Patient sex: M
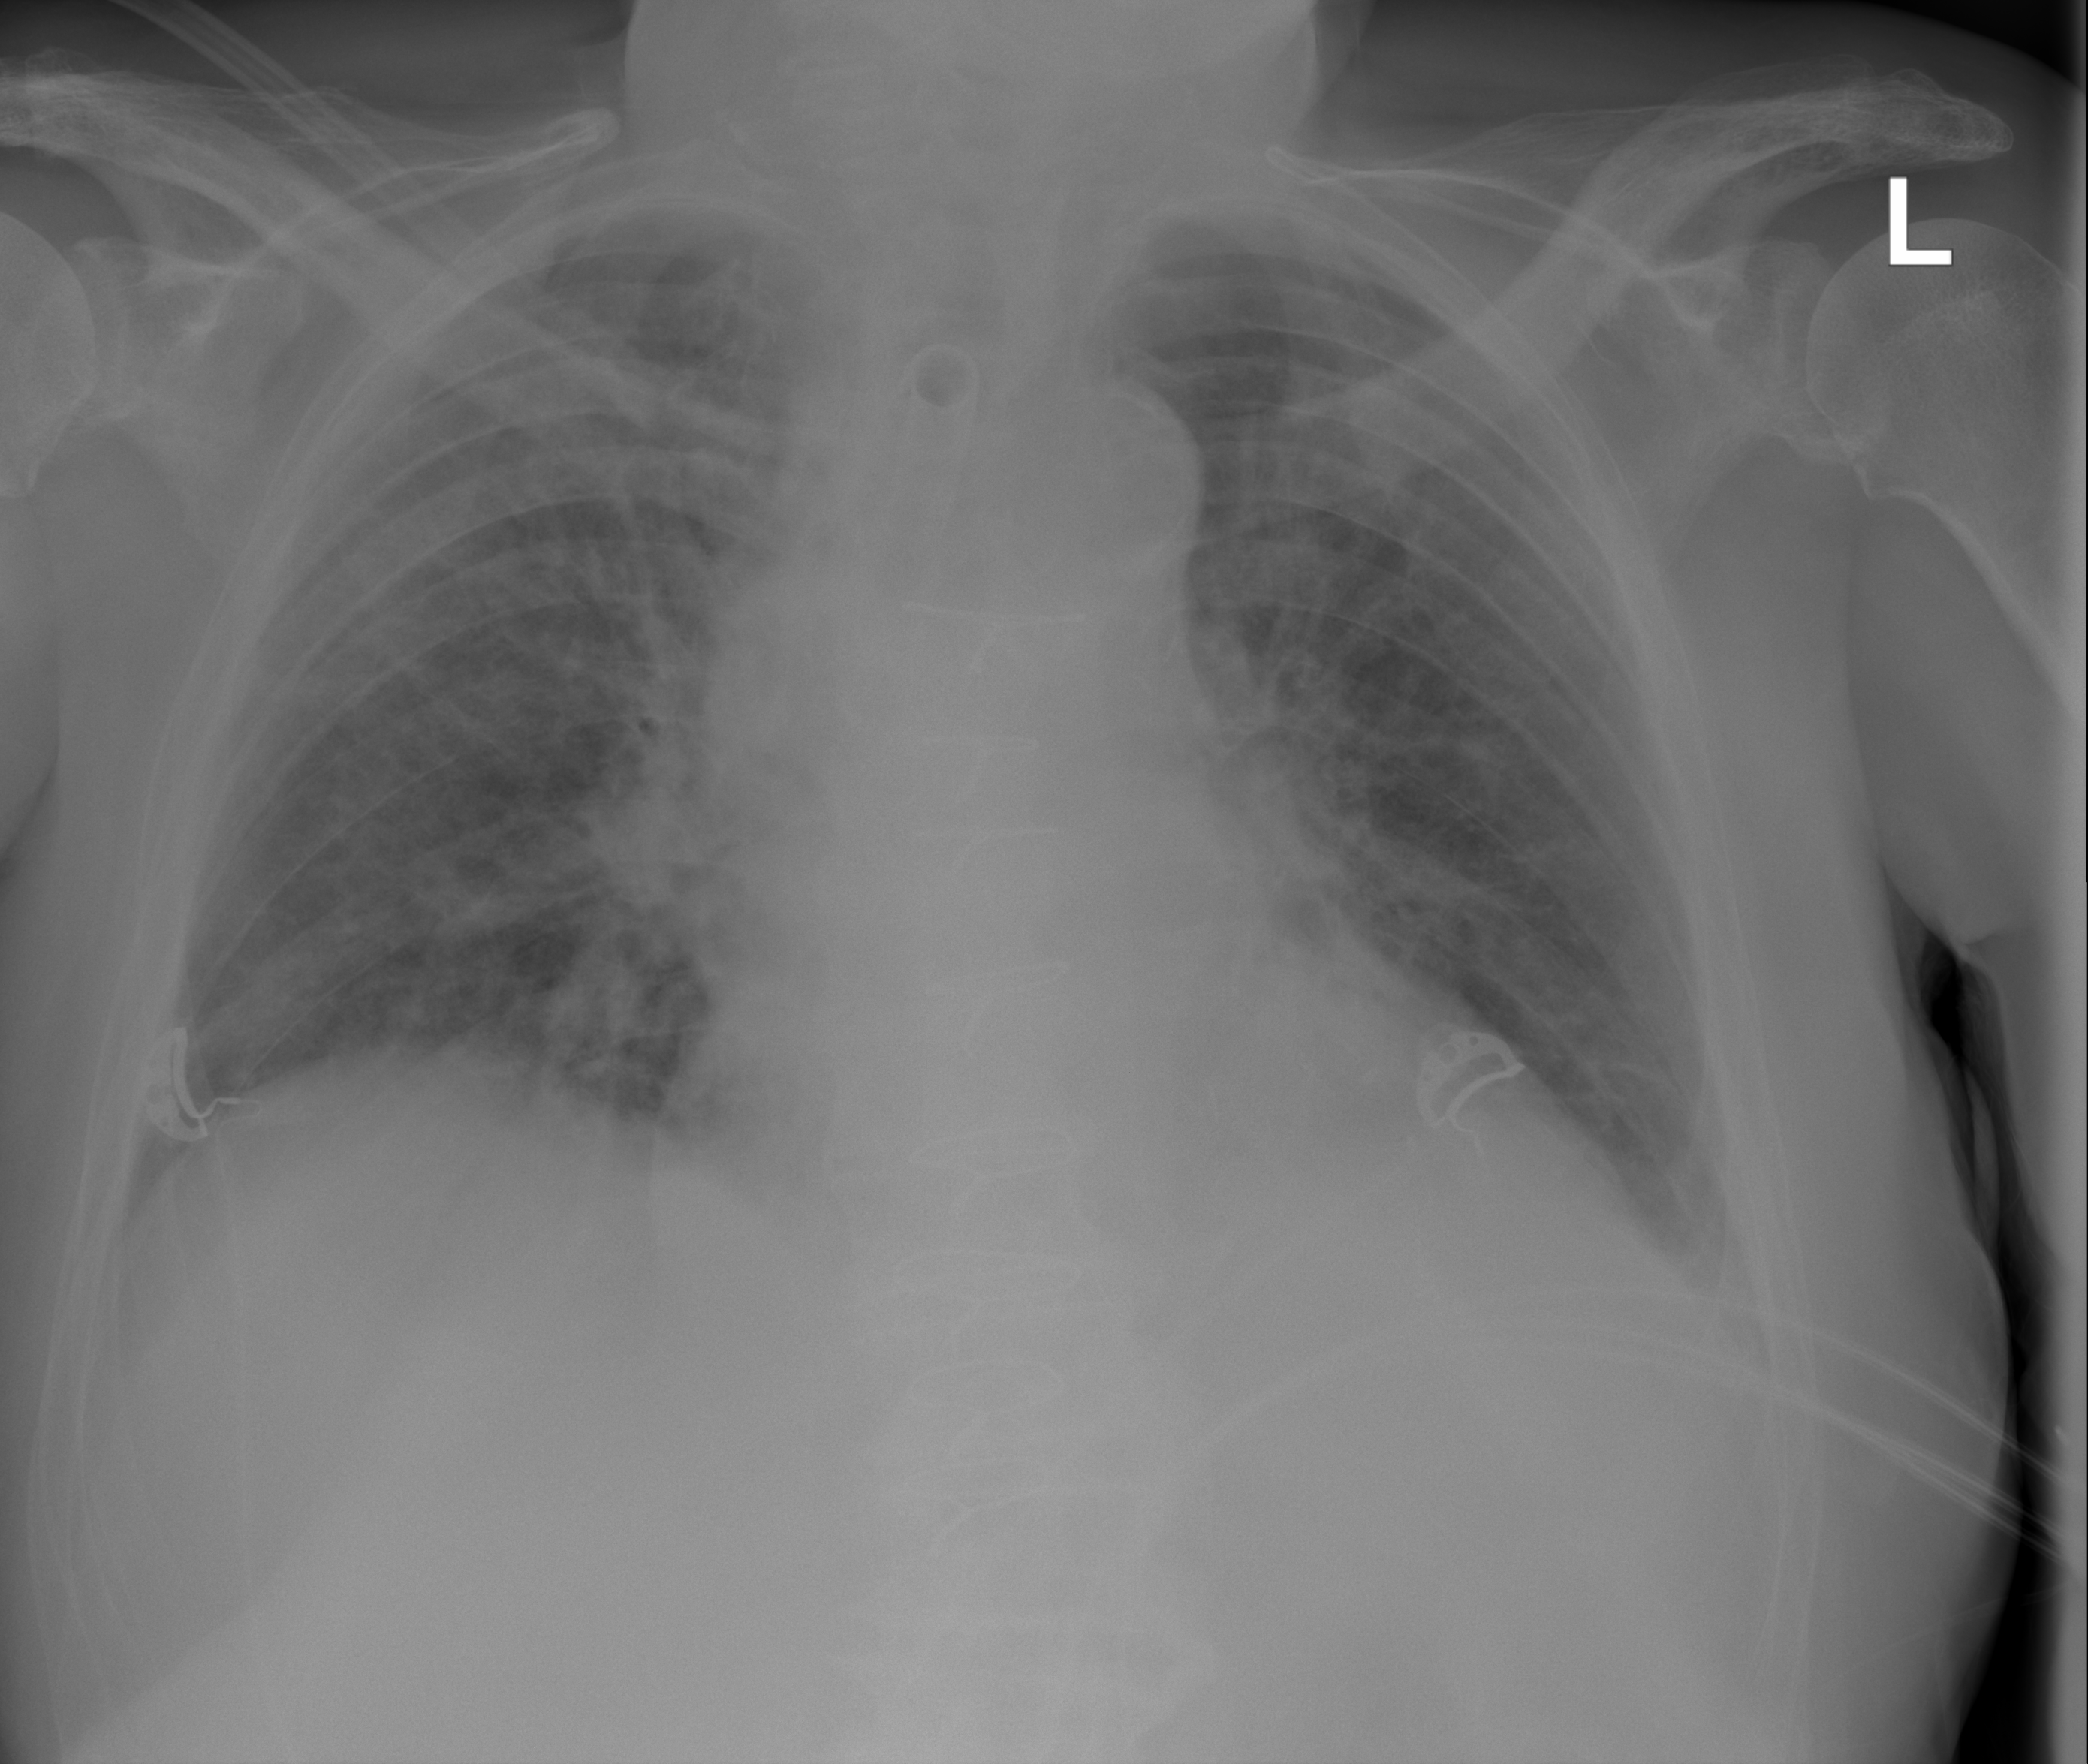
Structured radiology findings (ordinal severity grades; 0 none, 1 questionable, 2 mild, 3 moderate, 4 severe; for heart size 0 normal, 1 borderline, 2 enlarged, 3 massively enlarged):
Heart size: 2
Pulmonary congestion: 2
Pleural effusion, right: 0
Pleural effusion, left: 2
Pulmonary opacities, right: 2
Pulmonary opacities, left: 0
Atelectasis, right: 0
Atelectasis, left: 2